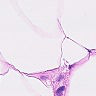
Metastatic tissue present: no